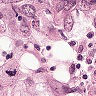
Metastatic tissue present: yes